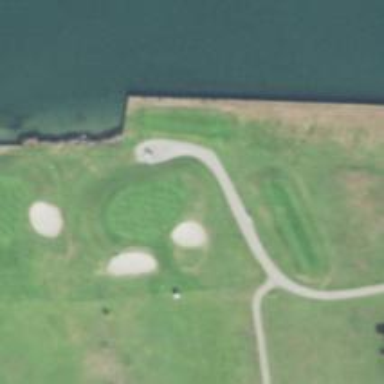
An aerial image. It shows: Path for both road and golf.